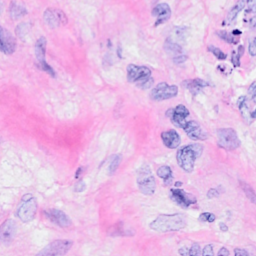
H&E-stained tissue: Breast